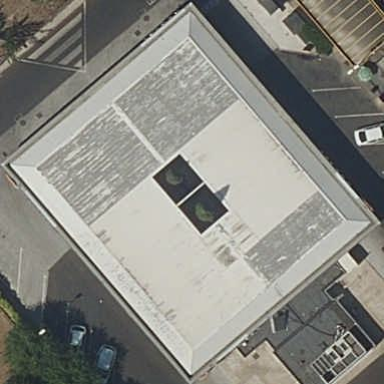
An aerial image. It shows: Fuel station with roof.